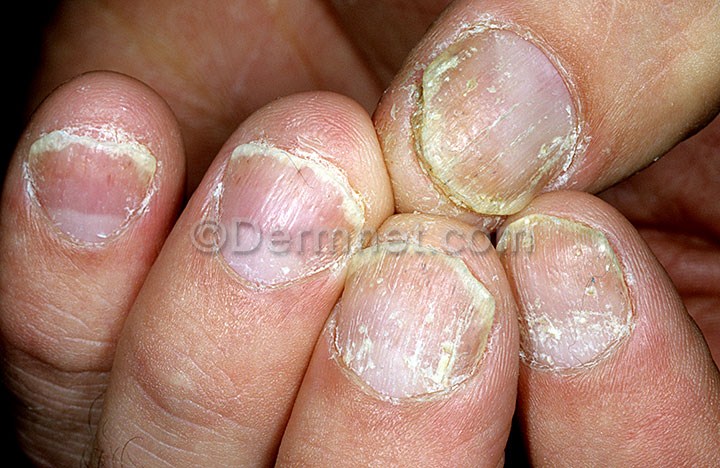
Disease: Nail Fungus and other Nail Disease